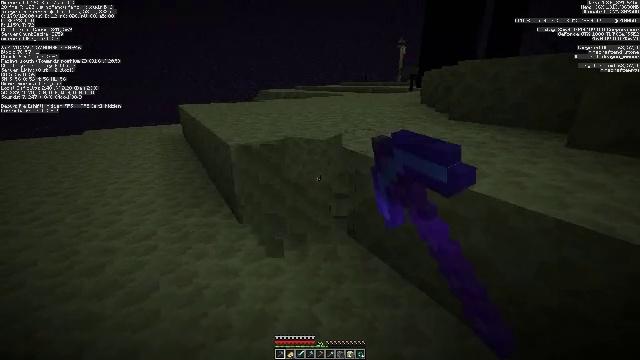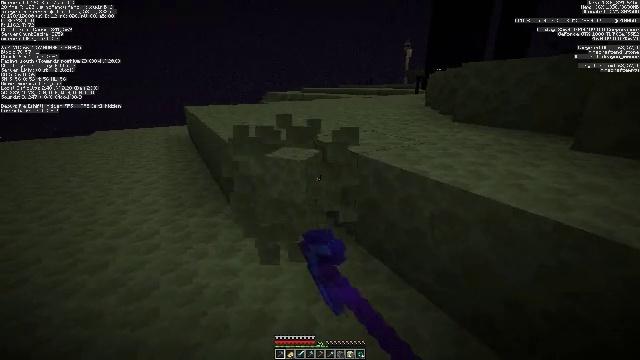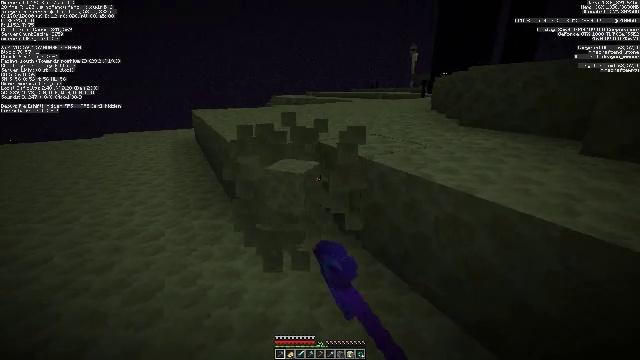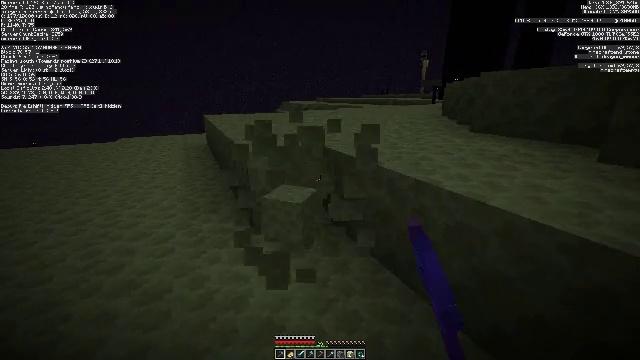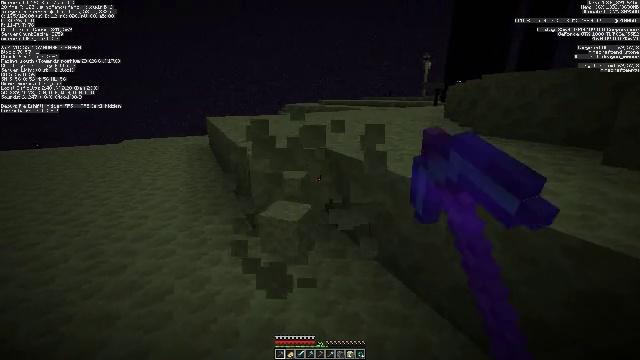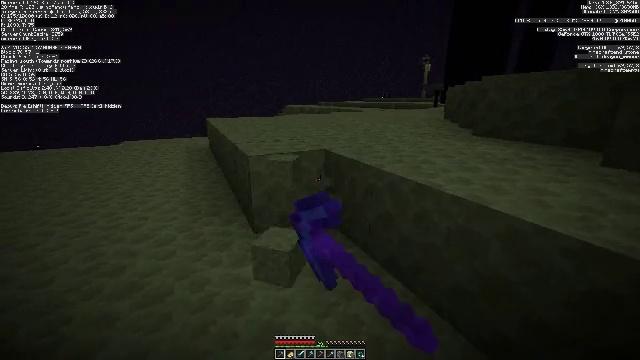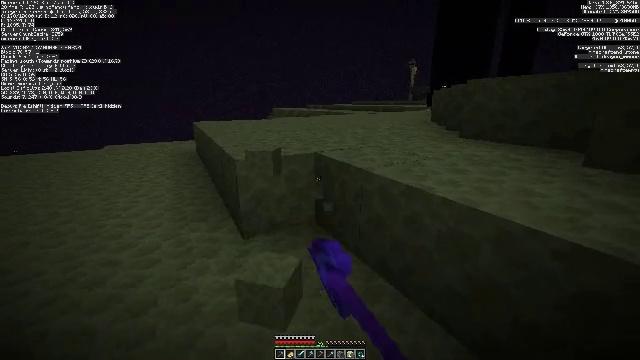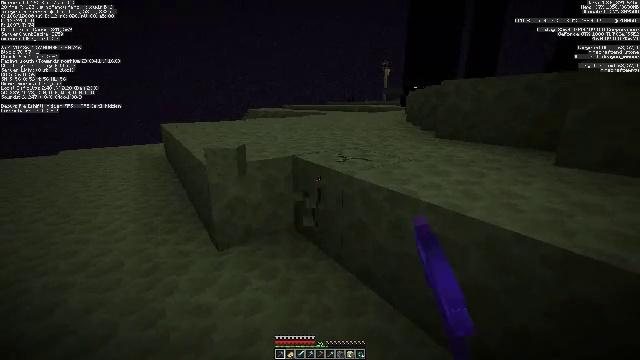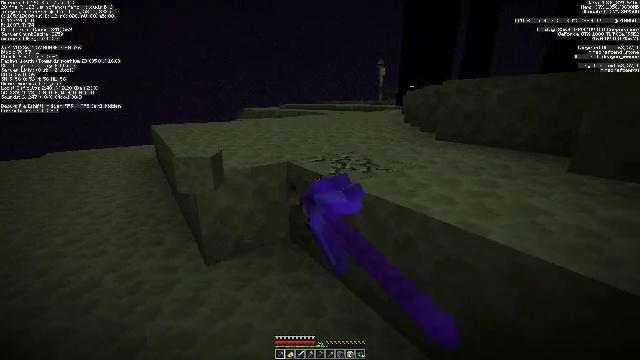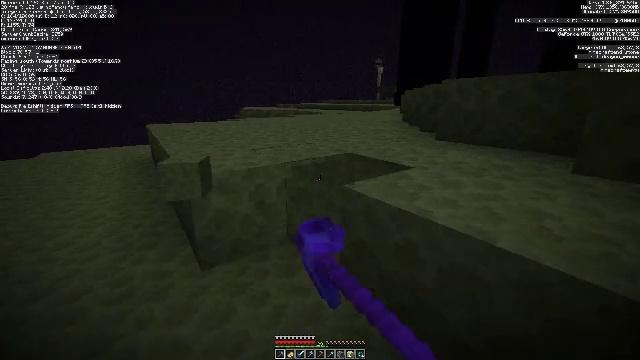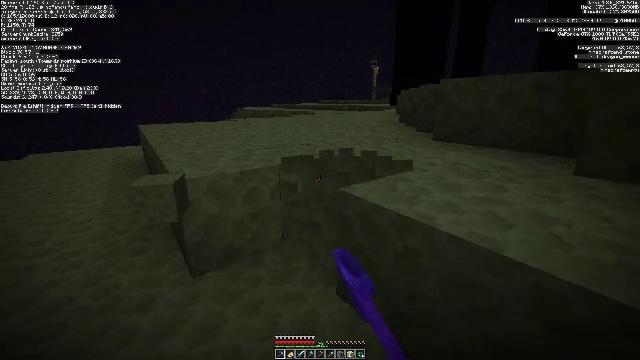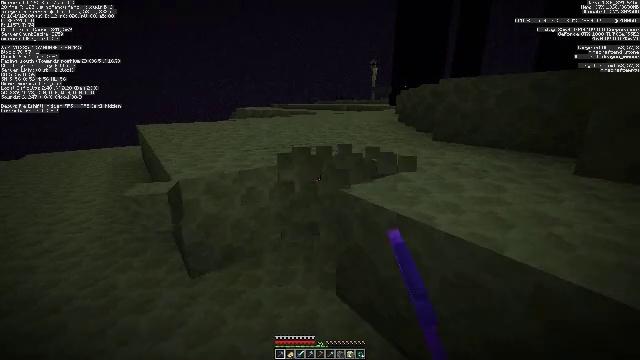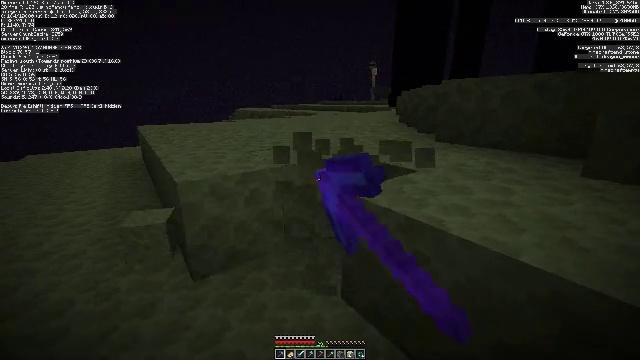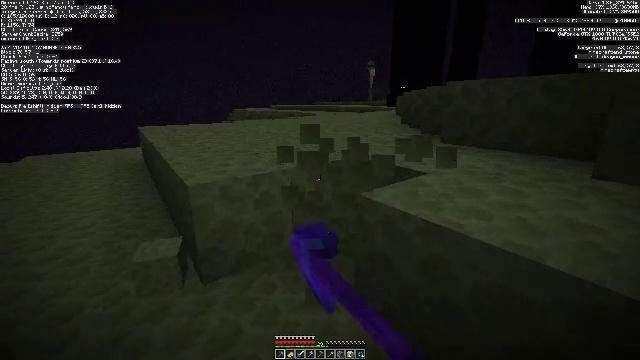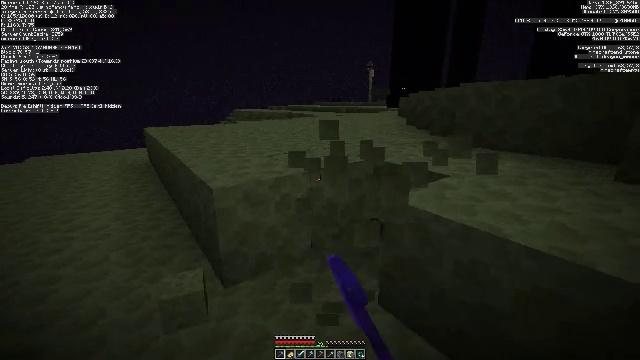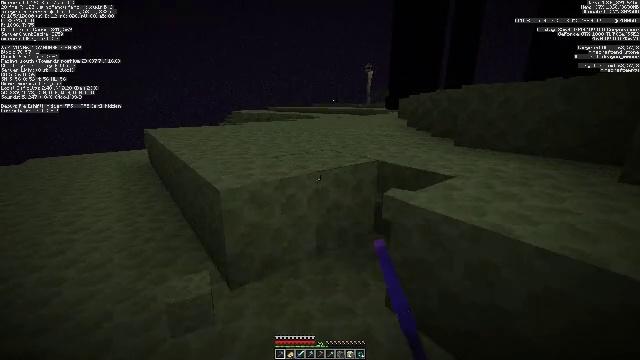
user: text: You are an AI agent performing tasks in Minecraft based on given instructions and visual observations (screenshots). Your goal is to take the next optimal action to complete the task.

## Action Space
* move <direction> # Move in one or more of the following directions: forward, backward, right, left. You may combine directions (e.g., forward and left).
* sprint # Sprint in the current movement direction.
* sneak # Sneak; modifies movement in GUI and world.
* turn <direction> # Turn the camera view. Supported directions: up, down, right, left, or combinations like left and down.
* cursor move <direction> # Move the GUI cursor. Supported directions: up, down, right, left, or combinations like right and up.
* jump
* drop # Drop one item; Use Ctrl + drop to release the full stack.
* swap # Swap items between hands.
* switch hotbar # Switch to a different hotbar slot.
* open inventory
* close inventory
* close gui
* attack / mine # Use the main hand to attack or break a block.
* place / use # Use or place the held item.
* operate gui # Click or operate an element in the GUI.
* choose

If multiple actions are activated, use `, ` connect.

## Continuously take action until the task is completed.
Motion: motion action
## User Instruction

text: Gather end stone from the End.
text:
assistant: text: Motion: turn left, attack / mine
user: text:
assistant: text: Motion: turn left, attack / mine
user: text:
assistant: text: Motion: turn left and up, attack / mine
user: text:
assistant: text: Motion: attack / mine
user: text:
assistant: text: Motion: attack / mine
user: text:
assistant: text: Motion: move forward, turn right, attack / mine
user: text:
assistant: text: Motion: move forward, turn right, attack / mine
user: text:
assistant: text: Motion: move forward, attack / mine
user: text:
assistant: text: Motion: attack / mine
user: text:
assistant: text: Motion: attack / mine
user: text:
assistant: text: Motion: attack / mine
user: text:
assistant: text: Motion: move left, attack / mine
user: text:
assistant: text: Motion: move left, attack / mine
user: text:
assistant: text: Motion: move left, attack / mine
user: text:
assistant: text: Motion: move left, attack / mine
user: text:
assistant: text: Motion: attack / mine
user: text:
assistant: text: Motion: attack / mine
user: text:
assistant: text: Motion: attack / mine
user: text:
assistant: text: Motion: attack / mine
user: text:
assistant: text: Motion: attack / mine
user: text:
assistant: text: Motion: attack / mine
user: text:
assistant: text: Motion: turn right, attack / mine
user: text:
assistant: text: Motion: turn right, attack / mine
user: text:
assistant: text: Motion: turn right, attack / mine
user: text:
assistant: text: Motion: attack / mine
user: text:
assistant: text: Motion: attack / mine
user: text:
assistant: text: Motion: attack / mine
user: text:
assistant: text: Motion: move forward, attack / mine
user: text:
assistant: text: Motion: move forward, attack / mine
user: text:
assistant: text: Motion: move forward, attack / mine